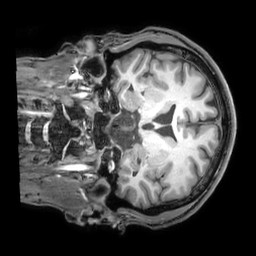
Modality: T1w
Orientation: coronal
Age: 22
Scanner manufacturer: philips
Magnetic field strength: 3 T
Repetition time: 0.007 s
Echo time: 0.003501 s